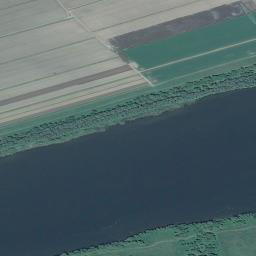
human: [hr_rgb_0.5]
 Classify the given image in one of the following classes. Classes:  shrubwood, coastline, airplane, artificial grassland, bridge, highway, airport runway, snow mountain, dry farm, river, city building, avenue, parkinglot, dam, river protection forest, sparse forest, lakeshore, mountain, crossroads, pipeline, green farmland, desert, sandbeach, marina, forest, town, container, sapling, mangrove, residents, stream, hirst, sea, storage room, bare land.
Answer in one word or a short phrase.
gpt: river